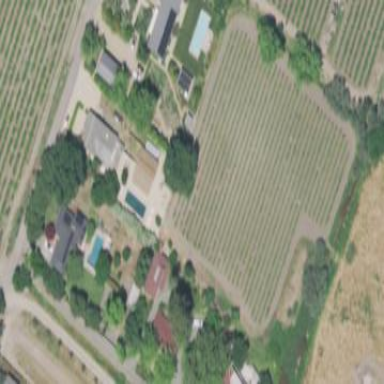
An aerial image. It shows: Vineyard growing grapes.